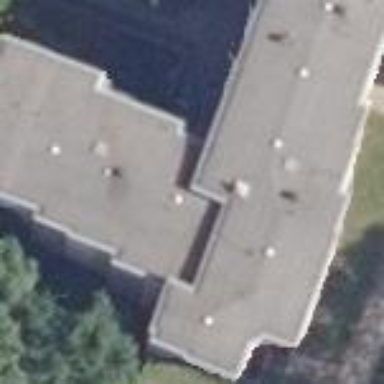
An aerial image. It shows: Flat-roofed apartment building.